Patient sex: F
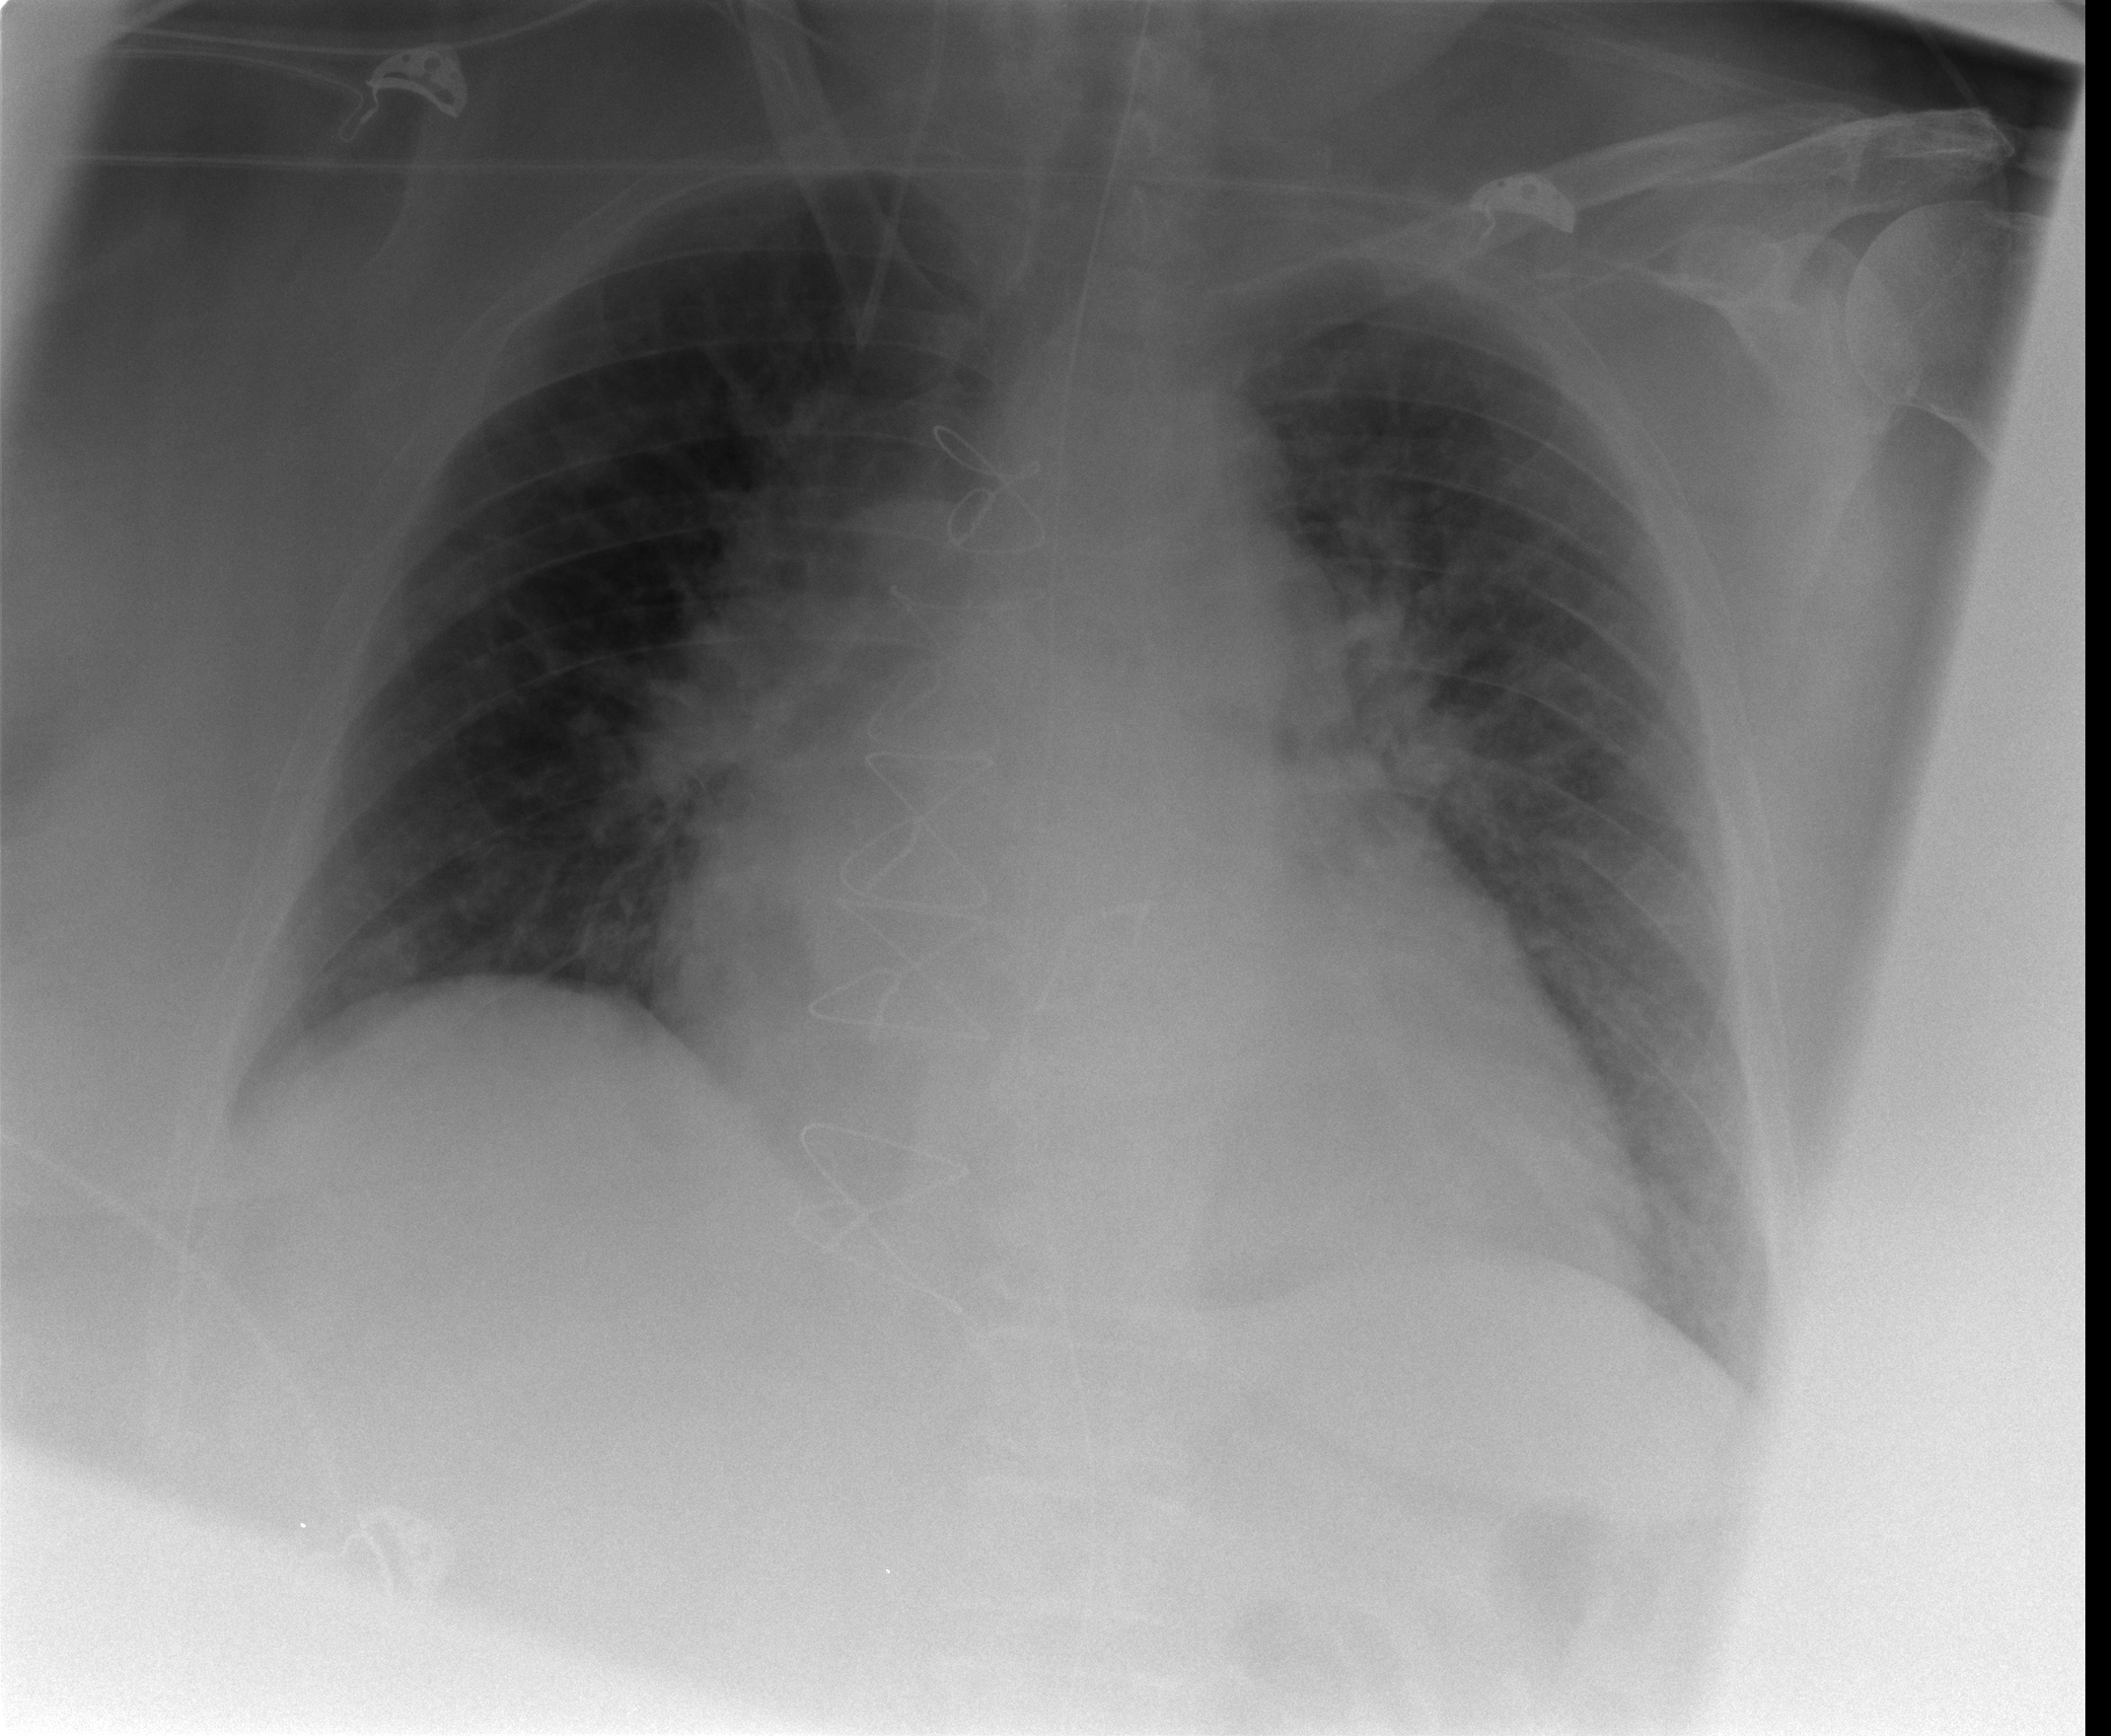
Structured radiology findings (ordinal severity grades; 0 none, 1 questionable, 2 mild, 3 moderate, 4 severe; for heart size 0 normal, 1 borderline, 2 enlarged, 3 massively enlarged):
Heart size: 2
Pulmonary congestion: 2
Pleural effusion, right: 0
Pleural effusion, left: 2
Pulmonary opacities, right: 2
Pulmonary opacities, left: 2
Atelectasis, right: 2
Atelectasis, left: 2